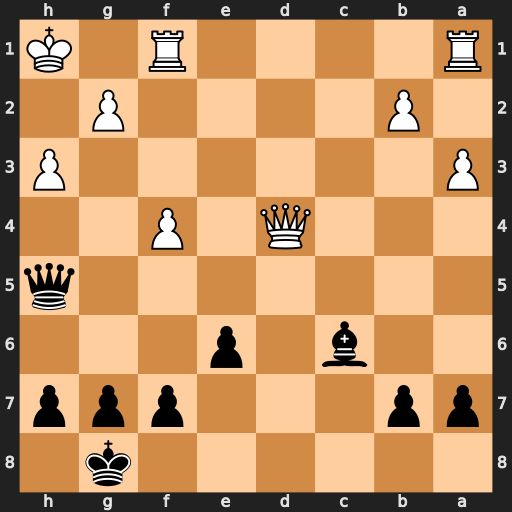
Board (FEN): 6k1/pp3ppp/2b1p3/7q/3Q1P2/P6P/1P4P1/R4R1K
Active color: b
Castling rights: -
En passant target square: -
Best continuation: Qxh3+ Kg1 Qxg2#